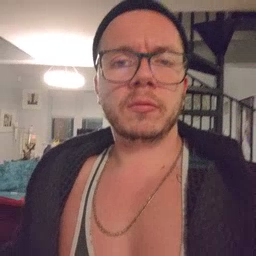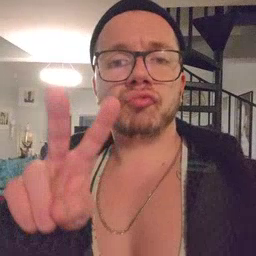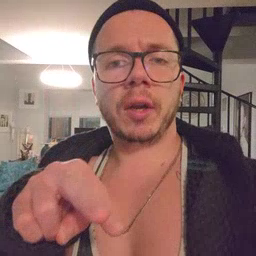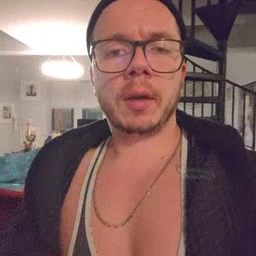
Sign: read